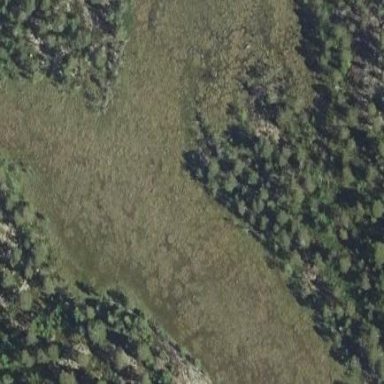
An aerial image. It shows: Fen wetland area.